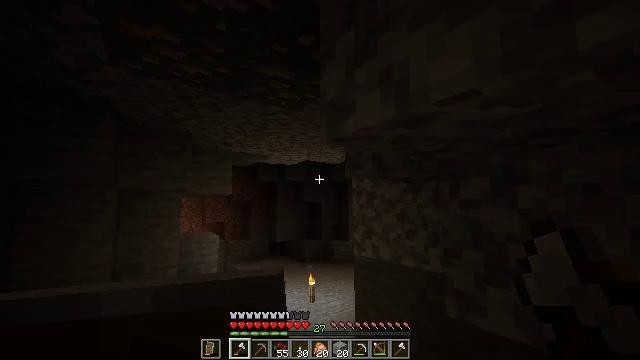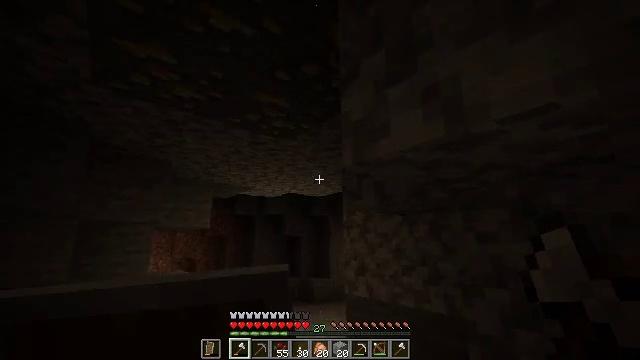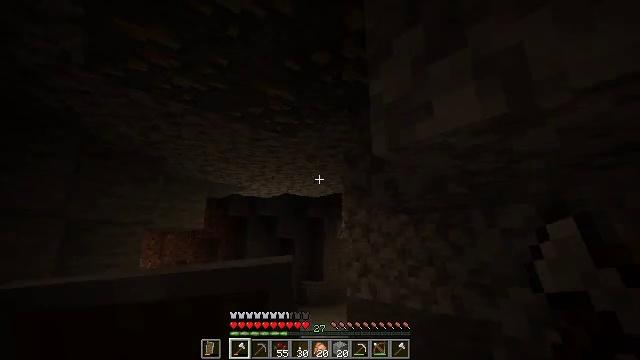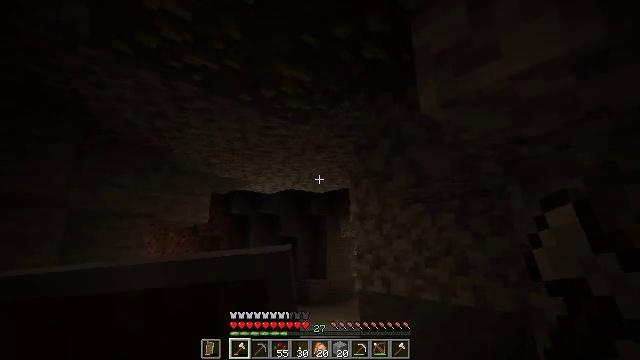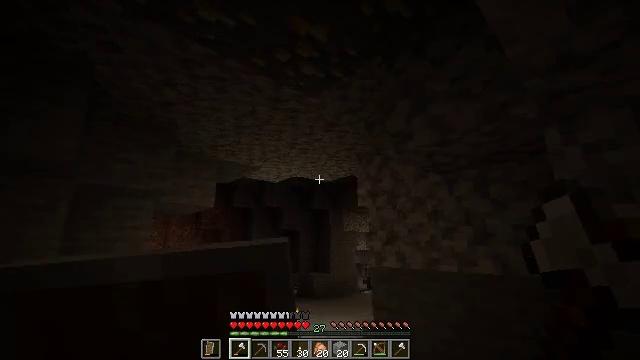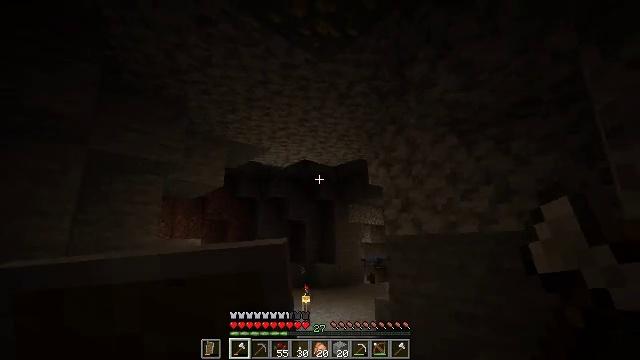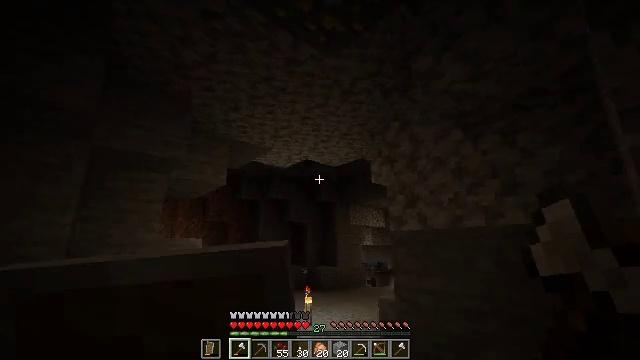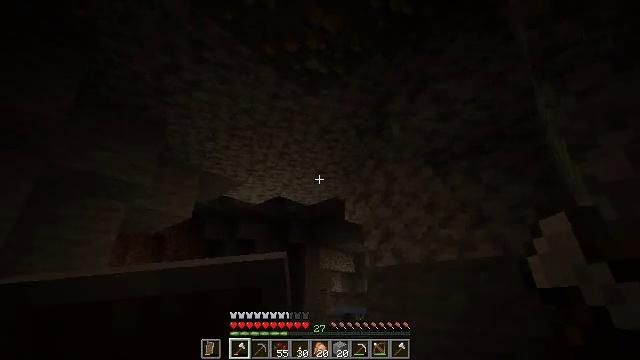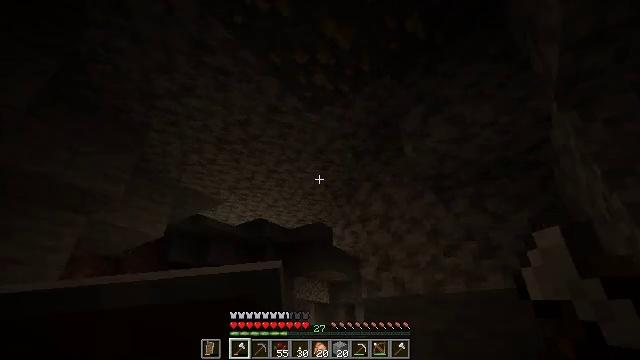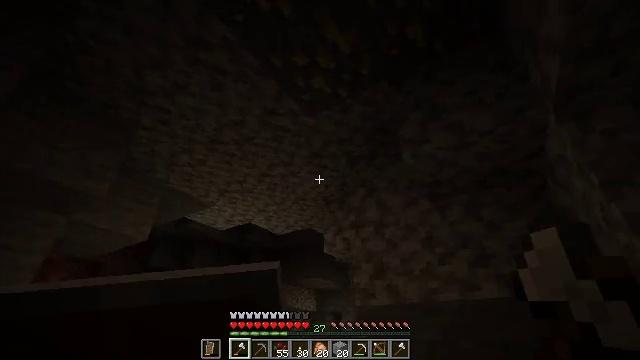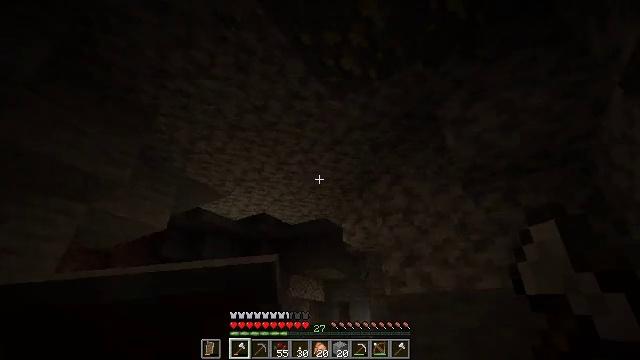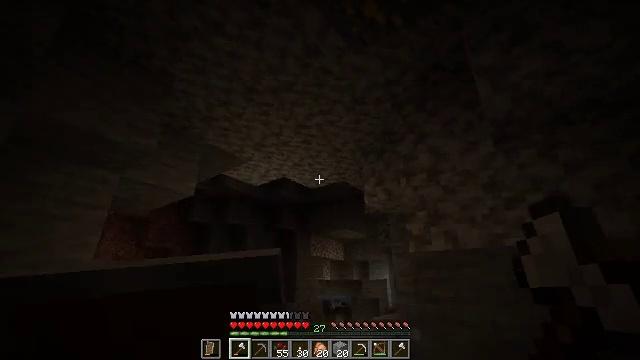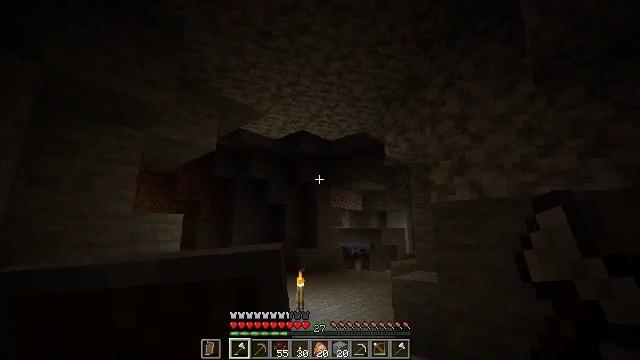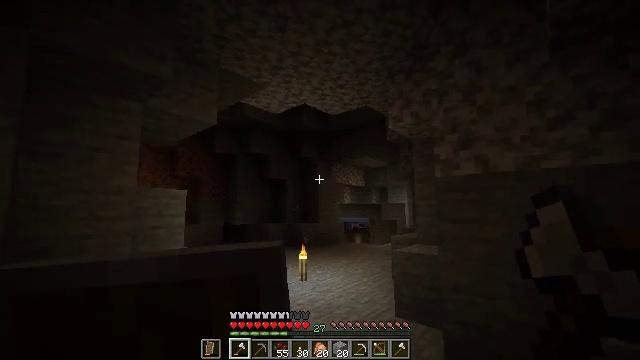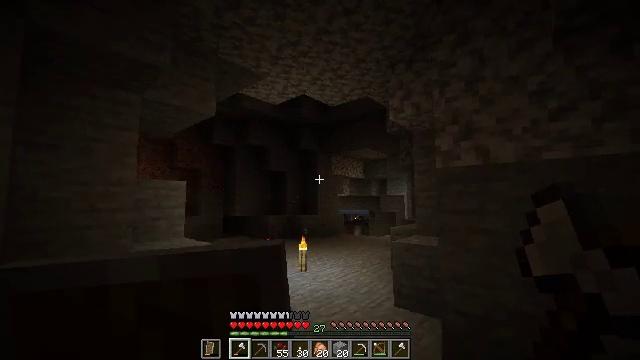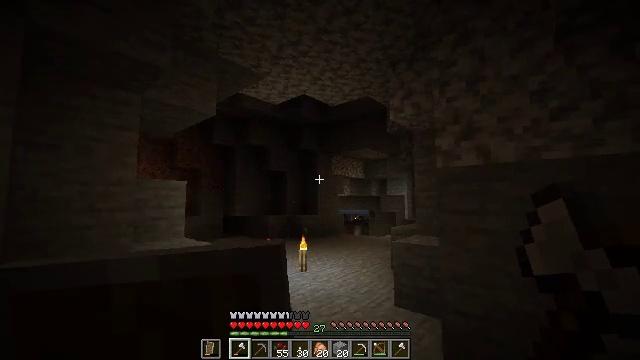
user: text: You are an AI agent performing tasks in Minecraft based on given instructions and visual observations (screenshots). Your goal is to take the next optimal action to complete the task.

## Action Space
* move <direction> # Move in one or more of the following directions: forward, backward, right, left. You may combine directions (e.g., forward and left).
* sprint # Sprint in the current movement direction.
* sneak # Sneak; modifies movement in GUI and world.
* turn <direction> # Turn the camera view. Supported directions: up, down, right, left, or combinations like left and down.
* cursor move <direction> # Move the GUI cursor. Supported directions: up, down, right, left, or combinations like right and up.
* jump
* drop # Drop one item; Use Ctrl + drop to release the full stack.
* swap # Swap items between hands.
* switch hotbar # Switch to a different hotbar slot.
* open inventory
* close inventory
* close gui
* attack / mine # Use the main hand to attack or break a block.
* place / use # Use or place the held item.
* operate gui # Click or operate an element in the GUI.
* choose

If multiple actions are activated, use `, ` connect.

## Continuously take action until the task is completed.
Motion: motion action
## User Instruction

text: Gather gold ore with a pickaxe.
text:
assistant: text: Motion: move forward and move left, turn right and up
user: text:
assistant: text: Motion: move forward and move left, turn right
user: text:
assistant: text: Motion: move forward and move left
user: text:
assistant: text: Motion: move forward and move left
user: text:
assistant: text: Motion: move forward and move left
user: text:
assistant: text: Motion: move forward and move left
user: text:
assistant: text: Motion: move forward and move left, turn right and up
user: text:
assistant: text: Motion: move forward and move left, turn right and up
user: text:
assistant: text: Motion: move left, turn right and up
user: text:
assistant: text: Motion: turn down
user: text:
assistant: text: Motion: turn left and down
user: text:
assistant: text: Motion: turn left and down
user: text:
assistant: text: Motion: turn down
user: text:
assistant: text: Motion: turn down
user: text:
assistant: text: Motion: no_op
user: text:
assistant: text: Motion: no_op
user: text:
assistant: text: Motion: no_op
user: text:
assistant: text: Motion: no_op
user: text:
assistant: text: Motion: no_op
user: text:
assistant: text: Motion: move left
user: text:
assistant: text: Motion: move forward and move left
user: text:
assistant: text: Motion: move forward and move left
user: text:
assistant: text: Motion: move forward and move left
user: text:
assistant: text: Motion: move forward and move left
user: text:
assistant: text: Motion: move forward and move left, turn right
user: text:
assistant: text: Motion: move forward and move left, turn right and down
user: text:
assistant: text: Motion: move forward
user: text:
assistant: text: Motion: move forward
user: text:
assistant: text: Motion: move forward
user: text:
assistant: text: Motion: move forward